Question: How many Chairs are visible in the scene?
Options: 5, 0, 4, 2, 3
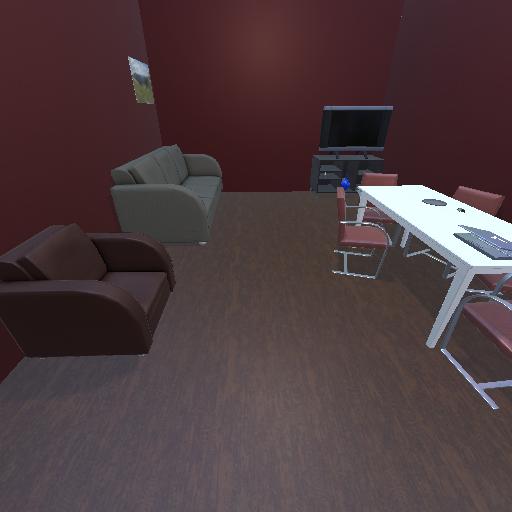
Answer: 5